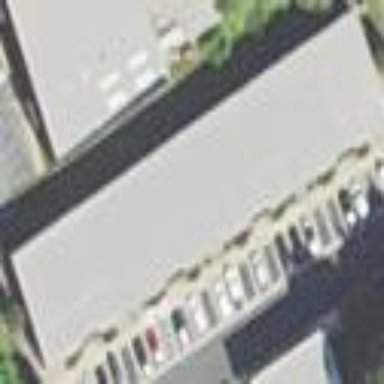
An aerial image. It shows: Commercial building.